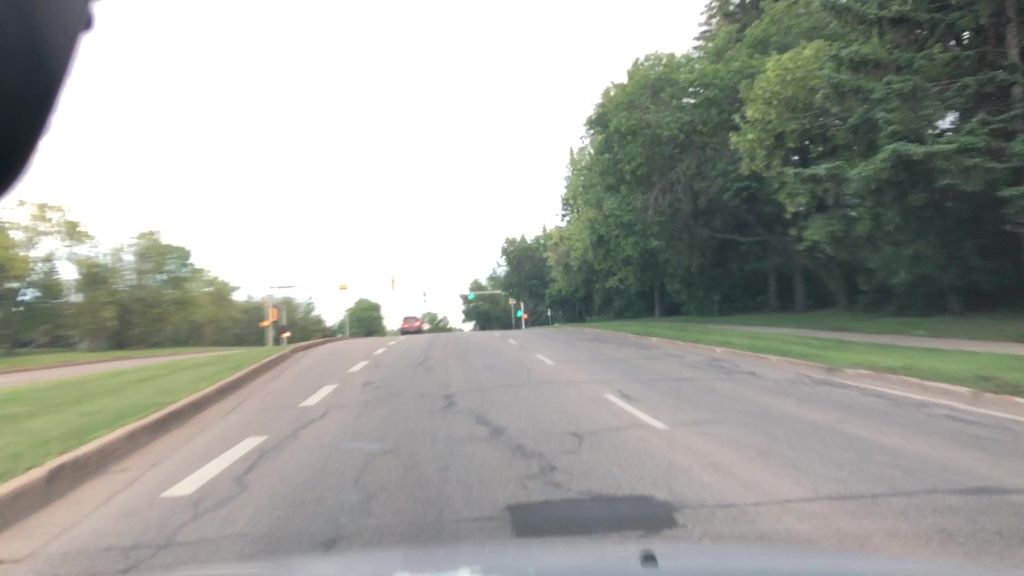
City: edmonton